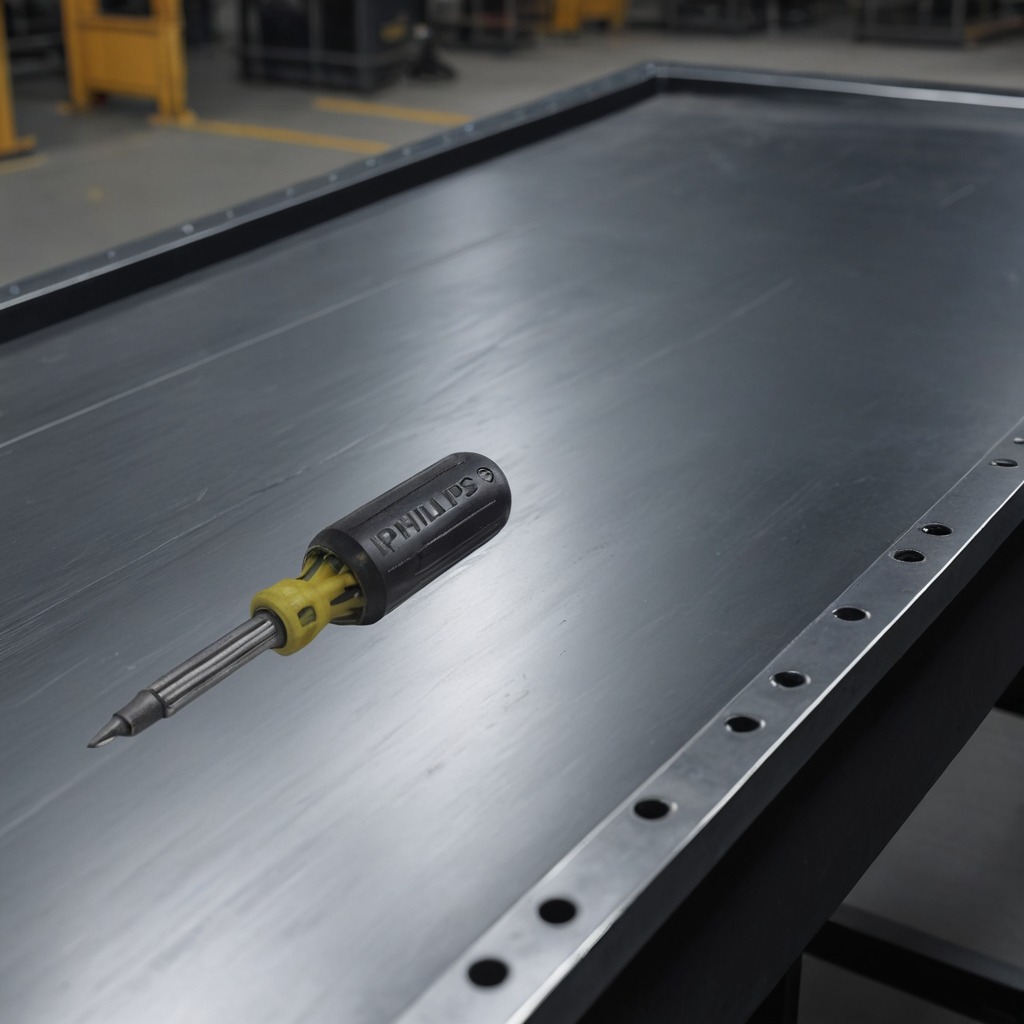
A screwdriver is lying on the cold steel table in a mining workshop.